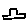
Label: car